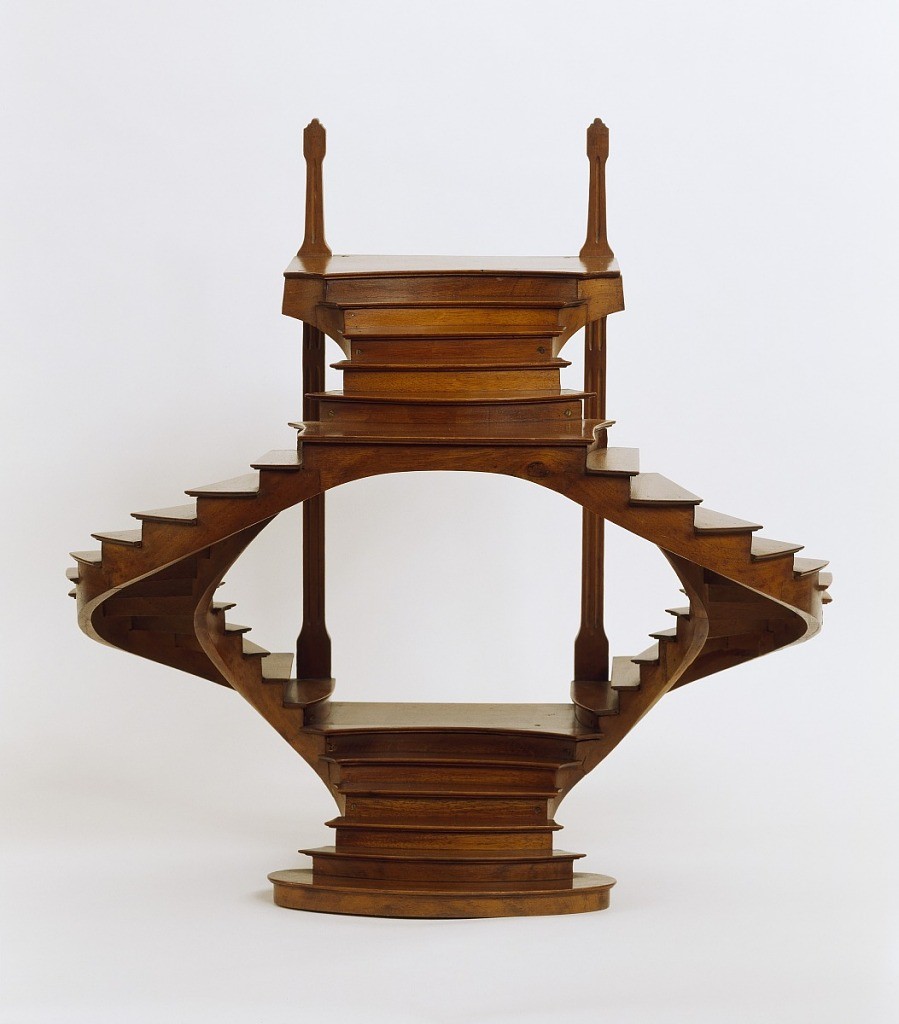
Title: staircase model
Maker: Ugen, French, n.d.
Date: late 19th century
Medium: cherry (wood)
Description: Double staircase model joining at the top and base with opening at center.